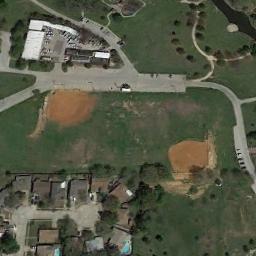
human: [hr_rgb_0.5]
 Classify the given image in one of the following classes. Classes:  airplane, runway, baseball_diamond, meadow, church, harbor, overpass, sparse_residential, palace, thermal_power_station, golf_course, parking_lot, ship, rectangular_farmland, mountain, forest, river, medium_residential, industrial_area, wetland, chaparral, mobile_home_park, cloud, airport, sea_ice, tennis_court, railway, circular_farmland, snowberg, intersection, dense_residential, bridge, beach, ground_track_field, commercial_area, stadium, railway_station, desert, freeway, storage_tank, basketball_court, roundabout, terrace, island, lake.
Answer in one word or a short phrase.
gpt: baseball_diamond